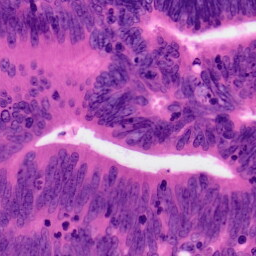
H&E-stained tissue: Colon